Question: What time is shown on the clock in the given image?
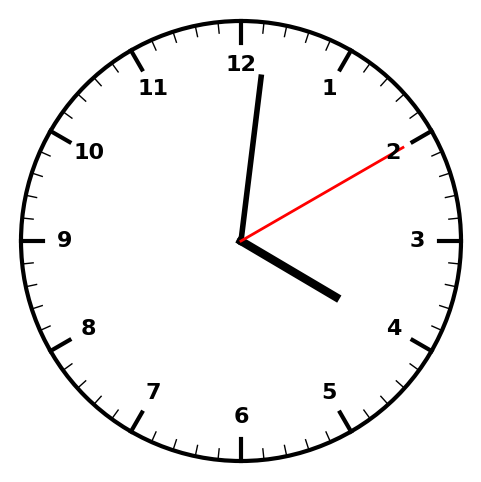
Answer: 04:01:10